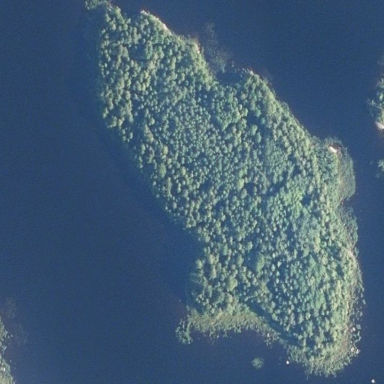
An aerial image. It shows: Islet.